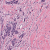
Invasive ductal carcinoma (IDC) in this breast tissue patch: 1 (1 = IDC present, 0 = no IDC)